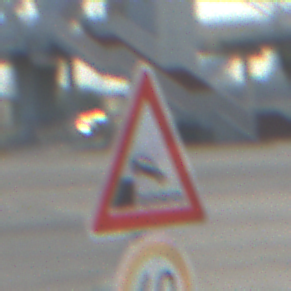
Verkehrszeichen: Ufer
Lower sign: Geschwindigkeit60
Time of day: SunriseSunset
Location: Outdoor (Urban)
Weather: Clear
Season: NotSpecified
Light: Natural